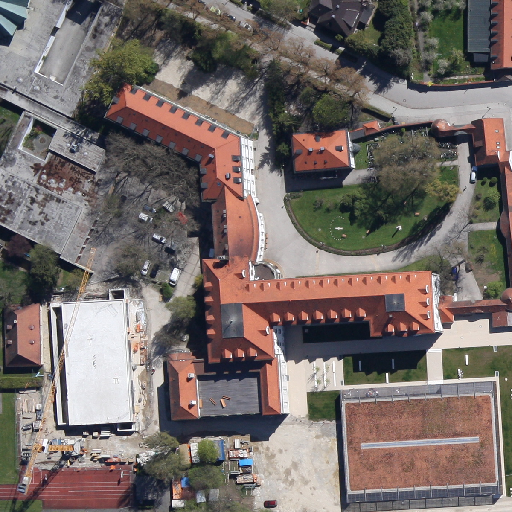
Referring expression: van